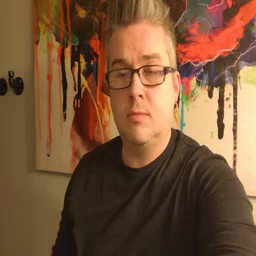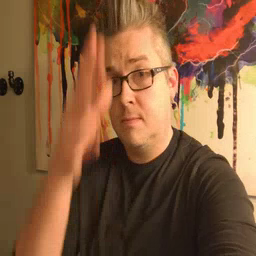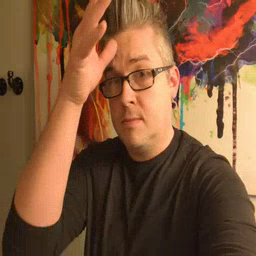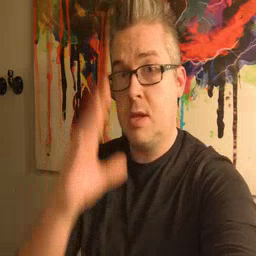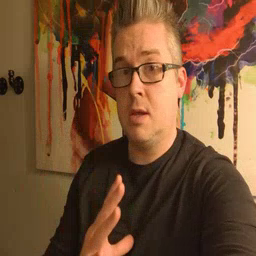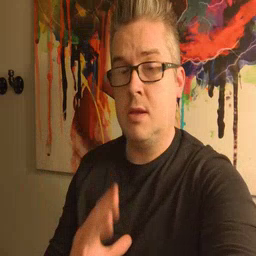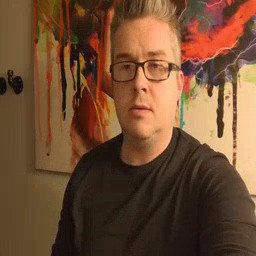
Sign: man